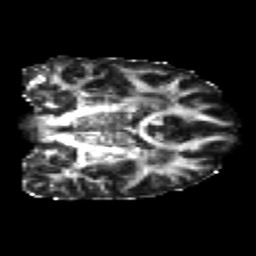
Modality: FA
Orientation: coronal
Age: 23
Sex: female
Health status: healthy
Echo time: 0.074 s